Question: I have a 'UITableview' and I populate the 'UITableview' with values from a web service. My 'UILABEL' get correctly populated with the correct data.
My problem is that when I try to update th ecolor of the 'UILabel' nothing happens?
'''
- (UITableViewCell *)tableView:(UITableView *)tableView cellForRowAtIndexPath:(NSIndexPath *)indexPath
{
static NSString *CellIdentifier = @"nil";
UITableViewCell *cell = [self.tableView dequeueReusableCellWithIdentifier:nil];
if (cell == nil)
{
cell = [[UITableViewCell alloc]
initWithStyle:UITableViewCellStyleSubtitle
reuseIdentifier:CellIdentifier] ;
}
self.tableView.separatorInset = UIEdgeInsetsZero;
cell.selectionStyle = UITableViewCellSelectionStyleGray;
// Sets the Label for the cell
self.hungryPersonOrderStatusLabel = [[UILabel alloc] init];
self.hungryPersonOrderStatusLabel.frame = CGRectMake(80, 30, 150, 25);
self.hungryPersonOrderStatusLabel.backgroundColor = [UIColor clearColor];
self.hungryPersonOrderStatusLabel.textAlignment = NSTextAlignmentJustified;
self.hungryPersonOrderStatusLabel.font = [UIFont fontWithName:@"SegoeWP" size:13.0];
self.hungryPersonOrderStatusLabel.textAlignment = NSLineBreakByTruncatingTail;
self.hungryPersonOrderStatusLabel.numberOfLines = 1;
self.hungryPersonOrderStatusLabel.text = [[self.viewOrderUserArray valueForKey:@"OrderStatus"] objectAtIndex:[indexPath row]];
self.hungryPersonOrderStatusLabel.tag = 1001;
self.hungryPersonOrderStatusLabel.textColor = [UIColor appGreenColor];
[cell.contentView addSubview:self.hungryPersonOrderStatusLabel];
}
-(void)getOrderDetails
{
[self showSpinner];
DeliNinjaWebService *webService = [DeliNinjaWebService alloc];
[webService viewOrderDetails:self.deli.deliId success:^(NSArray *response)
{
NSLog(@"Response Object %@",response );
[self hideSpinner];
self.viewOrderDetailsArray = [response mutableCopy];
self.viewOrderUserArray = [[response valueForKeyPath:@"Orders"] mutableCopy];
NSString *orderStatusString = [[self.viewOrderUserArray valueForKey:@"OrderStatus"] componentsJoinedByString:@""];
if ([orderStatusString isEqualToString:@"In Progress"])
{
self.hungryPersonOrderStatusLabel.textColor = [UIColor appRedColor];
[self.tableView reloadData];
}
[self.tableView reloadData];
} failure:^(NSString *error)
{
[self hideSpinner];
NSLog(@"Fail %@", error);
} noConnection:^
{
[self hideSpinner];
[self showMessage:@"No Connection Error" Message:@"Please check your internet connection"];
}];
}
'''
and I tried to add the label here then add a subview but nothing happened the tableview did not update.
'''
- (UITableViewCell *)tableView:(UITableView *)tableView cellForRowAtIndexPath:(NSIndexPath *)indexPath
{
static NSString *CellIdentifier = @"nil";
UITableViewCell *cell = [self.tableView dequeueReusableCellWithIdentifier:nil];
if (cell == nil)
{
cell = [[UITableViewCell alloc] initWithStyle:UITableViewCellStyleDefault reuseIdentifier:CellIdentifier];
self.hungryPersonOrderStatusLabel = [[UILabel alloc] init];
self.hungryPersonOrderStatusLabel.frame = CGRectMake(80, 30, 150, 25);
self.hungryPersonOrderStatusLabel.backgroundColor = [UIColor clearColor];
self.hungryPersonOrderStatusLabel.textAlignment = NSTextAlignmentJustified;
self.hungryPersonOrderStatusLabel.font = [UIFont fontWithName:@"SegoeWP" size:13.0];
self.hungryPersonOrderStatusLabel.textAlignment = NSLineBreakByTruncatingTail;
self.hungryPersonOrderStatusLabel.numberOfLines = 1;
self.hungryPersonOrderStatusLabel.tag = 1001;
self.hungryPersonOrderStatusLabel.textColor = [UIColor appGreenColor];
[self.hungryPersonOrderStatusLabel setTag:999];
}
UILabel *label = (UILabel *)[cell.contentView viewWithTag:999];
label.text = [[self.viewOrderUserArray valueForKey:@"OrderStatus"] objectAtIndex:[indexPath row]];
}
'''

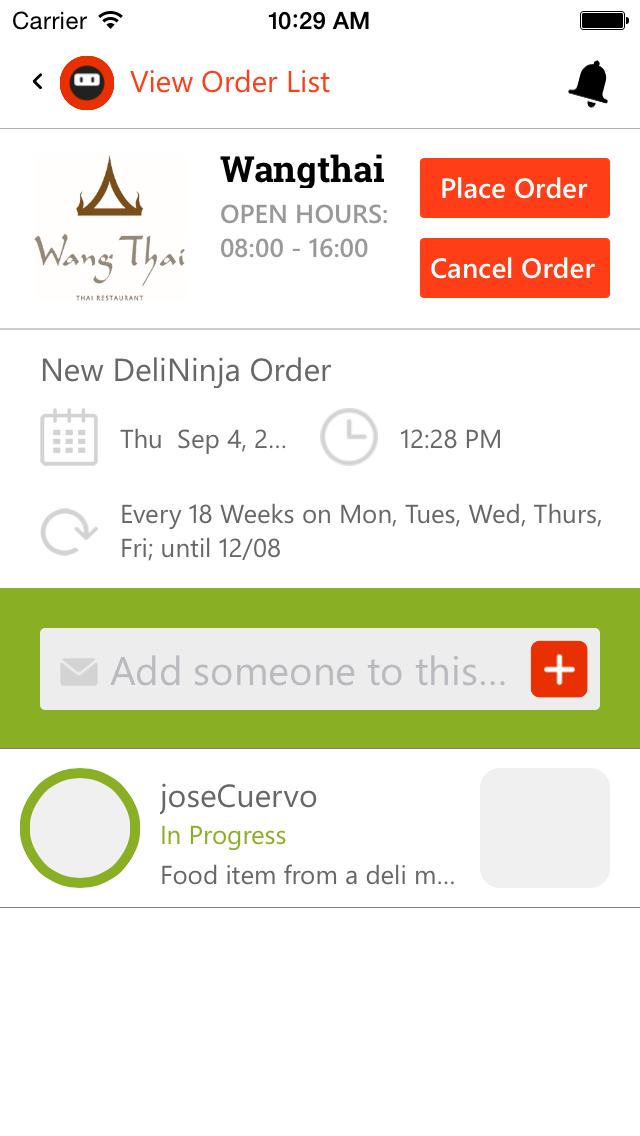
Answer: It's simple mistake as:-
'''
- (UITableViewCell *)tableView:(UITableView *)tableView cellForRowAtIndexPath: (NSIndexPath *)indexPath {
static NSString *CellIdentifier = @"nil";
UITableViewCell *cell = [self.tableView dequeueReusableCellWithIdentifier:nil];
......
self.hungryPersonOrderStatusLabel.textColor = [UIColor appGreenColor];
}
-(void)getOrderDetails {
[self showSpinner];
if ([orderStatusString isEqualToString:@"In Progress"]) {
self.hungryPersonOrderStatusLabel.textColor = [UIColor appRedColor];
[self.tableView reloadData];
}
......
}
'''
Firstly, in cellForRowAtIndexPath method your setting label color green then later in getOrderDetails method your setting your label color red but as you reload method then it again take green color only. So at end no color change will be there.
So you should take a bool flag namely, statusFlag (initially it will be false) so code will be (in cellForRowAtIndexPath method)
'''
if(statusFlag)
self.hungryPersonOrderStatusLabel.textColor = [UIColor appGreenColor];
else
self.hungryPersonOrderStatusLabel.textColor = [UIColor appRedColor];
'''
Also in ur cellForRowAtIndexPath method,
'''
self.hungryPersonOrderStatusLabel.backgroundColor = [UIColor clearColor]; //Which is clear and not changing it at any place.
'''
So you could change it same way with if condition and flag.